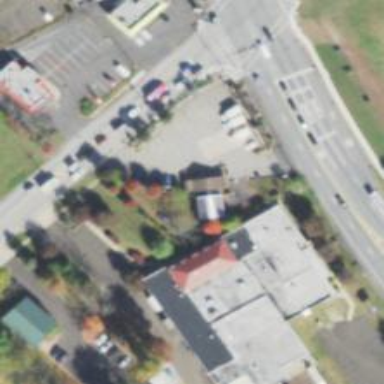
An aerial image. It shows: Car rental facility.